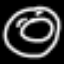
Label: donut